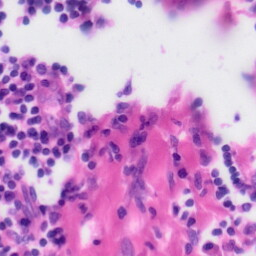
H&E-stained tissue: Tonsil